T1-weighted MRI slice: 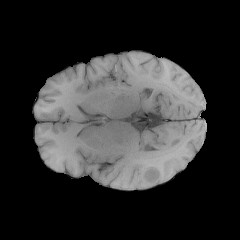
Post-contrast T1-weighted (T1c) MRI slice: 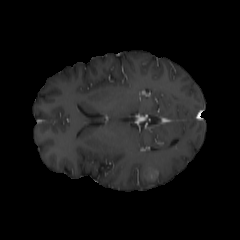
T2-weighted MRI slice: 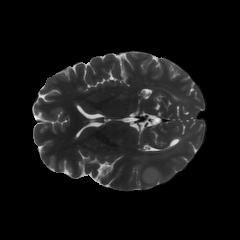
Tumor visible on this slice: yes